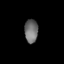
Tissue: lung
Cell type: T cells
Senescence score: 0.2223
Nuclear area (px): 311
Mean DAPI intensity: 109.296